Question: with a form like this:
I wrote this piece of code to take care of enable/disable logic for moveup/down buttons when they click on at item ( we don't care about Avaiable list on the left, we just care about Selected list on the right)

'''
private void SelectedLV_SelectedIndexChanged(object sender, EventArgs e)
{
// what to do wth move up button
if (SelectedLV.SelectedIndices.Count == 1 && SelectedLV.SelectedItems[0].Index > 0)
{
MoveUpBtn.Enabled = true;
}
else
{
MoveUpBtn.Enabled = false;
}
//what to do with move down button
if (SelectedLV.SelectedIndices.Count == 1 && SelectedLV.SelectedItems[0].Index < SelectedLV.Items.Count - 1)
{
MoveDownBtn.Enabled = true;
}
else
{
MoveDownBtn.Enabled = false;
}
}
'''
I think it works fine for that scenario
I don't want them be enabled when we are not inside SelectedListView...
Also if you notice any issue with the code I pasted please let me know.
Thanks
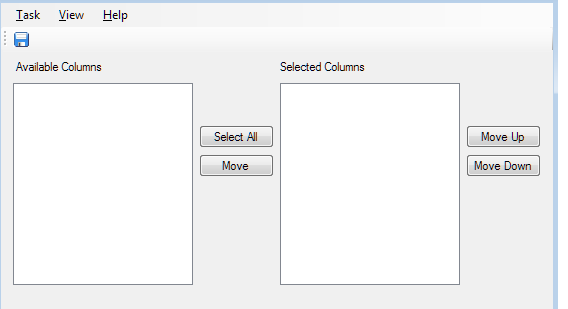
Answer: You are about to shoot your foot with the focus requirement. These kind of UI updates are best done with the Application.Idle event, it only runs when nothing important is happening. And can help to eliminate a lot of event handlers. Like this:
'''
public partial class Form1 : Form {
public Form1() {
InitializeComponent();
Application.Idle += Application_Idle;
this.FormClosed += delegate { Application.Idle -= Application_Idle; };
}
void Application_Idle(object sender, EventArgs e) {
bool focusOk = this.ActiveControl == SelectedLV;
bool selectOk = SelectedLV.SelectedIndices.Count == 1;
int index = selectOk ? SelectedLV.SelectedIndices[0] : -1;
MoveUpBtn.Enabled = focusOk && selectOk && index > 0;
MoveDownBtn.Enabled = focusOk && selectOk && index < SelectedLV.Items.Count-1;
}
}
'''
Don't forget to set the focus back in the buttons' Click event handler. And don't forget about the ListView.HideSelection property. Set it to False so that focus doesn't matter anymore.